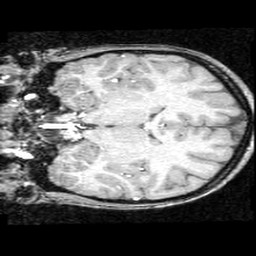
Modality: T1w
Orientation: coronal
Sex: female
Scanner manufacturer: ge
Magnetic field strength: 1.5 T
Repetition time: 21 s
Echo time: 0.008 s